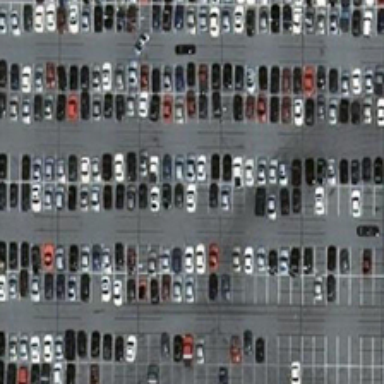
Many cars are parked in a parking lot .